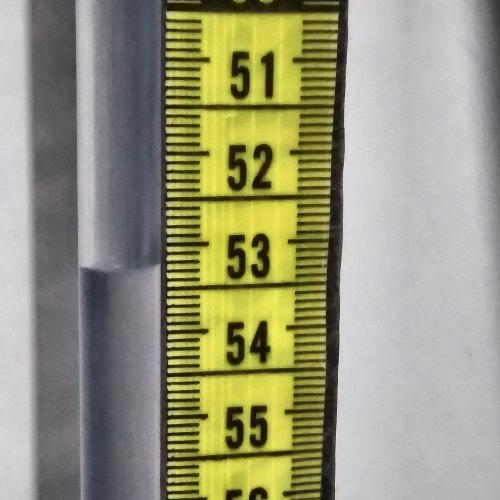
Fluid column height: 53.2 cm